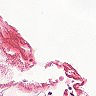
Metastatic tissue present: no